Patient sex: M
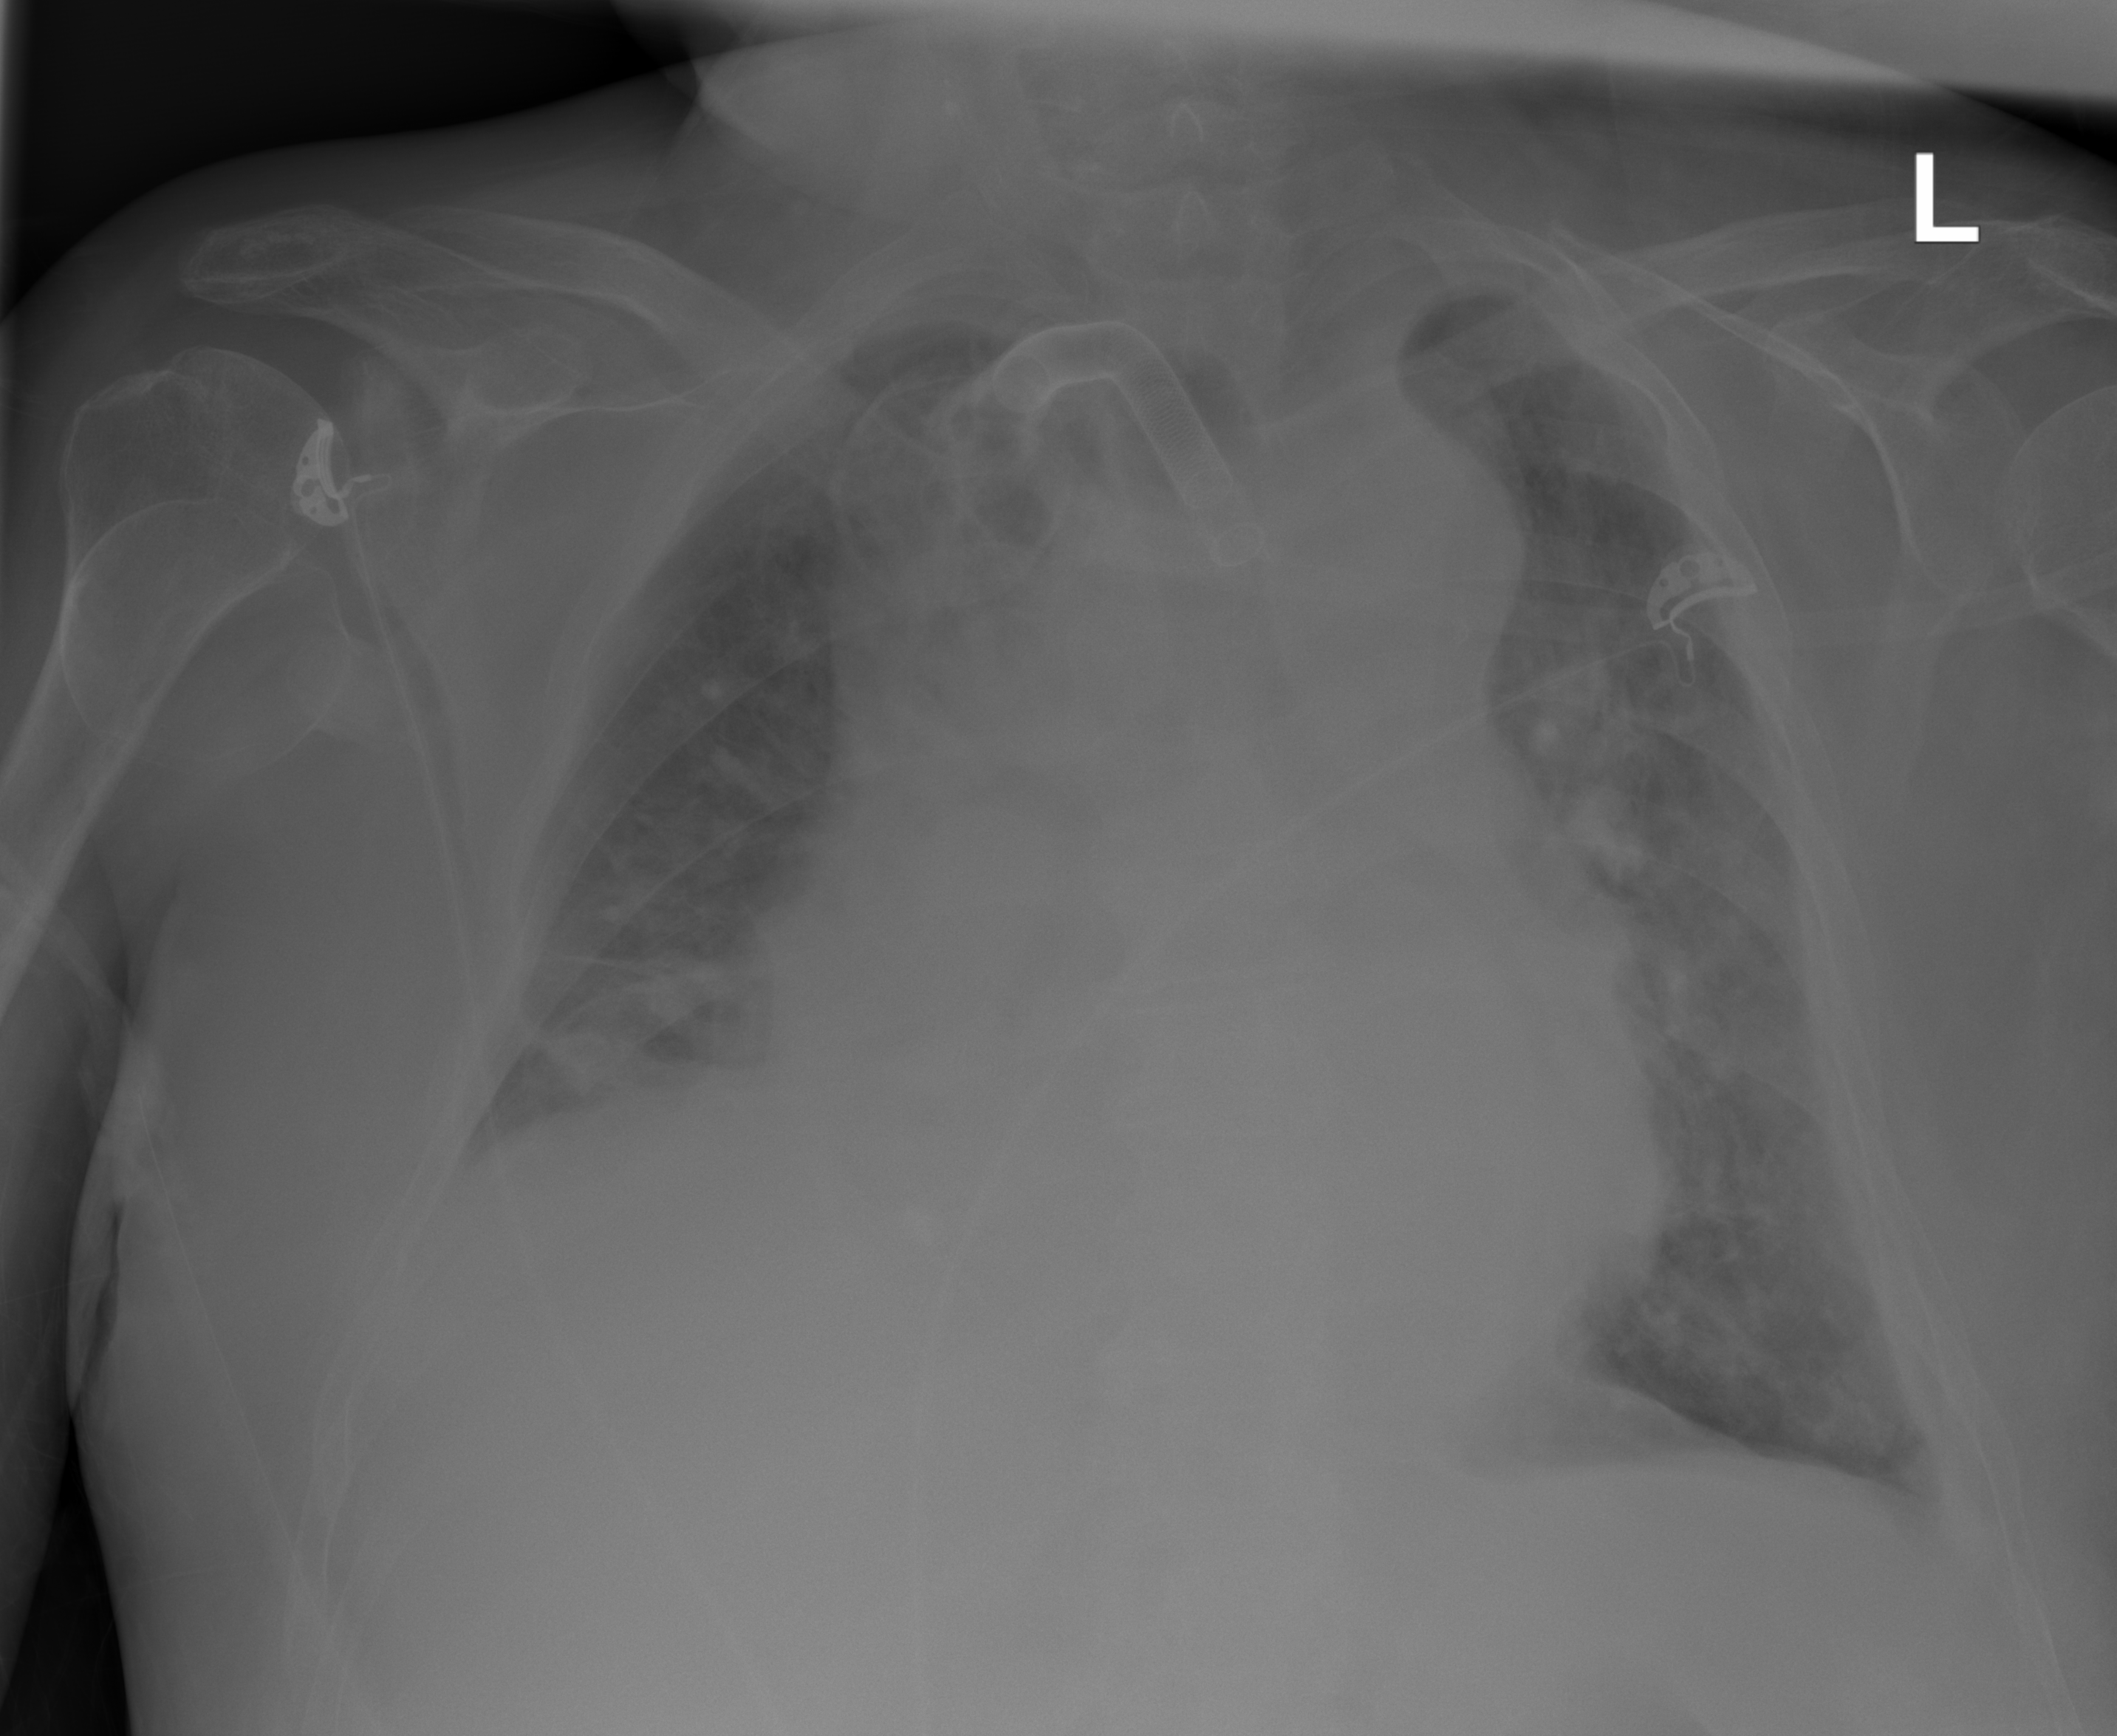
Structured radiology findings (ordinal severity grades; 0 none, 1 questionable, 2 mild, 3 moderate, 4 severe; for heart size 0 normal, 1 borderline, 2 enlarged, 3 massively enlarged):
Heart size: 3
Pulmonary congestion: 3
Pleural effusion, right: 2
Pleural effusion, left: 1
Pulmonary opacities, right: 2
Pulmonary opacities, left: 2
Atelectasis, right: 2
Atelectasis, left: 0